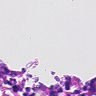
Metastatic tissue present: no